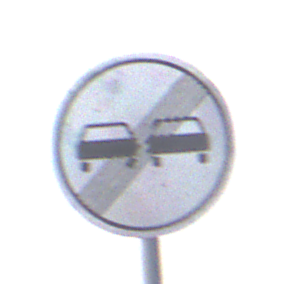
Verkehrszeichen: EndeUeberholverbot
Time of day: Midday
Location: Outdoor (Nature)
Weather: PartlyCloudy
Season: NotSpecified
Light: Natural